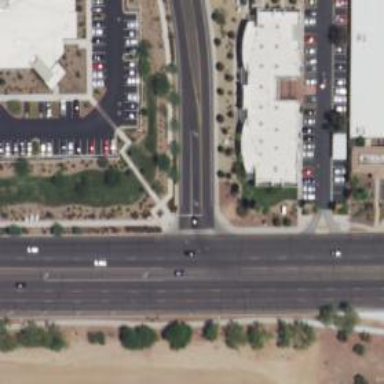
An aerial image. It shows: Solid stop line on the road marking.